Question: Integrated facebook sdk 2.3 to android app here after entering the credentials getting the above error.here i am placing the login() code.suggest me suitable solution.This is login method.
'''
public void loginToFacebook() {
mPrefs = getPreferences(MODE_PRIVATE);
String access_token = mPrefs.getString("access_token", null);
long expires = mPrefs.getLong("access_expires", 0);
if (access_token != null) {
facebook.setAccessToken(access_token);
btnFbLogin.setVisibility(View.INVISIBLE);
// Making get profile button visible
btnFbGetProfile.setVisibility(View.VISIBLE);
// Making post to wall visible
btnPostToWall.setVisibility(View.VISIBLE);
Log.d("FB Sessions", "" + facebook.isSessionValid());
}
if (expires != 0) {
facebook.setAccessExpires(expires);
}
if (!facebook.isSessionValid()) {
facebook.authorize(AndroidFacebookConnectActivity.this,
new String[] { "email", "publish_stream" },
new DialogListener() {
@Override
public void onFacebookError(FacebookError e) {
// TODO Auto-generated method stub
}
@Override
public void onError(DialogError e) {
// TODO Auto-generated method stub
}
@Override
public void onComplete(Bundle values) {
// TODO Auto-generated method stub
SharedPreferences.Editor editor = mPrefs.edit();
editor.putString("access_token",
facebook.getAccessToken());
editor.putLong("access_expires",
facebook.getAccessExpires());
editor.commit();
}
@Override
public void onCancel() {
// TODO Auto-generated method stub
}
});
}
}
'''
and this is exact error
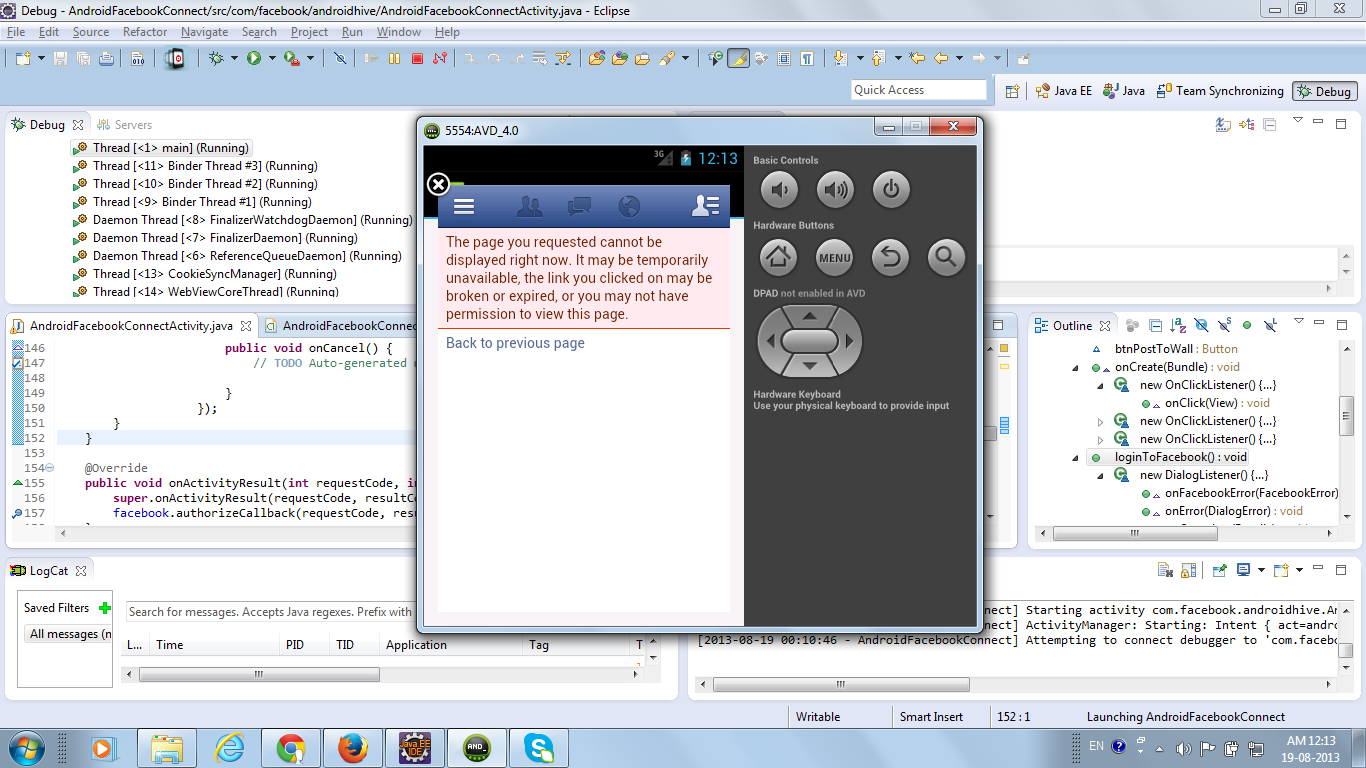
Answer: You are using a depreciated SDK, my friend. Therefore, it's difficult to judge that the error is either with your code or from Facebook.
I recommend you to use Facebook SDK 3.0 or above. In Facebook SDK 3.0 the Sessions are automatically managed by the Session object and User Logins are also handled by the default Facebook's Login widget. So you don't have to worry about implementing the login/log-out flow by yourself.
I have answered this question before, you can find the details regarding Login/Logout using Facebook SDK 3.0 in the <URL> link
For further information regarding latest Facebook SDKs, you can also visit <URL>
Please check <URL> tutorial for Facebook 3.0 SDK integration in Android Application.